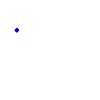
Particle: kaon